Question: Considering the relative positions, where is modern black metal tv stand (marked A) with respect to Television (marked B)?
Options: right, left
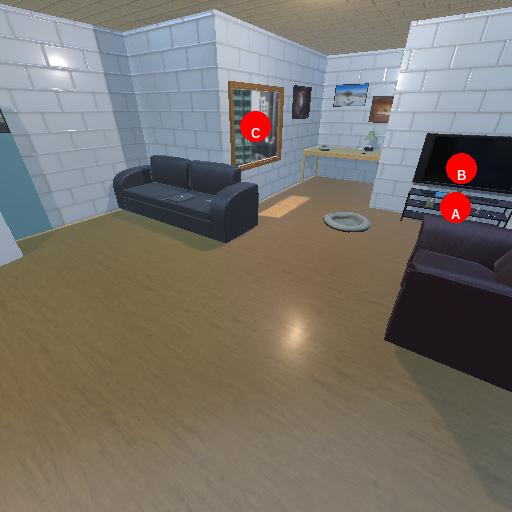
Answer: right